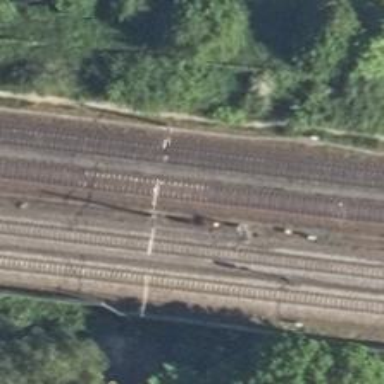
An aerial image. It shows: Railway signal.